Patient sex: F
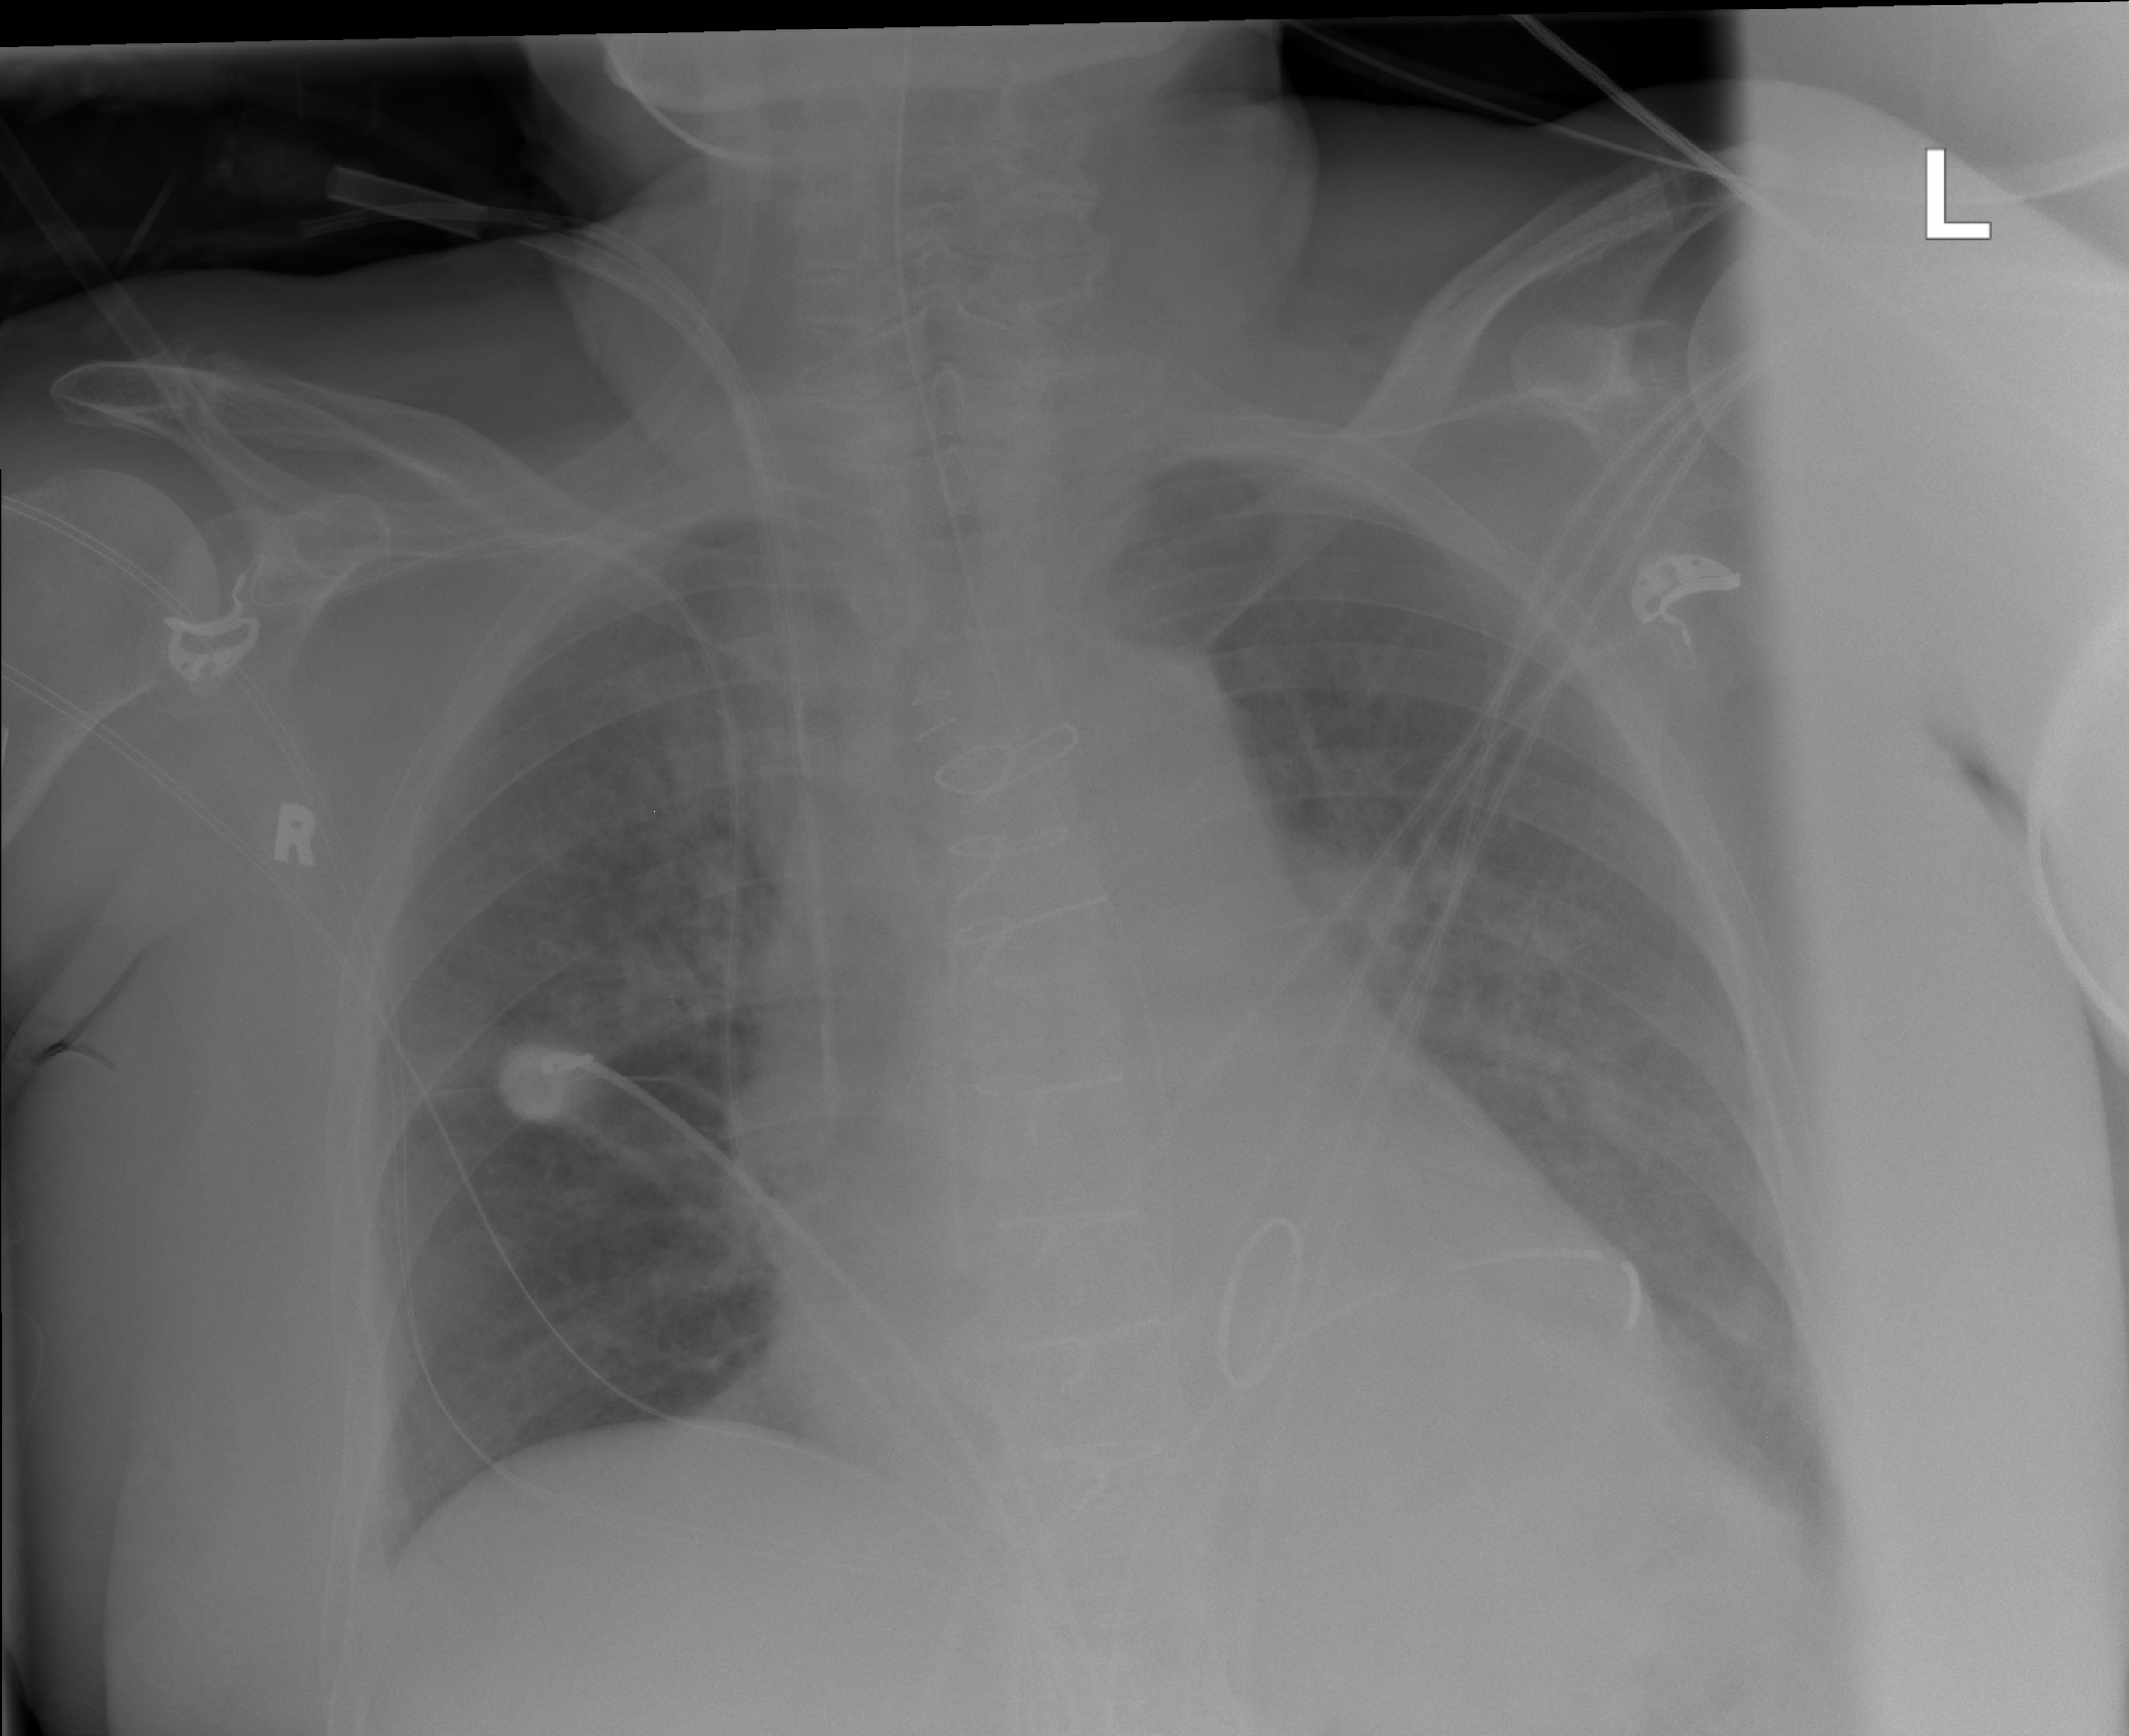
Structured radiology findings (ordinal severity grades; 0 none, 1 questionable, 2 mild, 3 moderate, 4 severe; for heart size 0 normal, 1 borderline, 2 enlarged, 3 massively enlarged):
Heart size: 0
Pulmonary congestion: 1
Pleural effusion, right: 0
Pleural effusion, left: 0
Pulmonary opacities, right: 1
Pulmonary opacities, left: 2
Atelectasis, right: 0
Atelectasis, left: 0